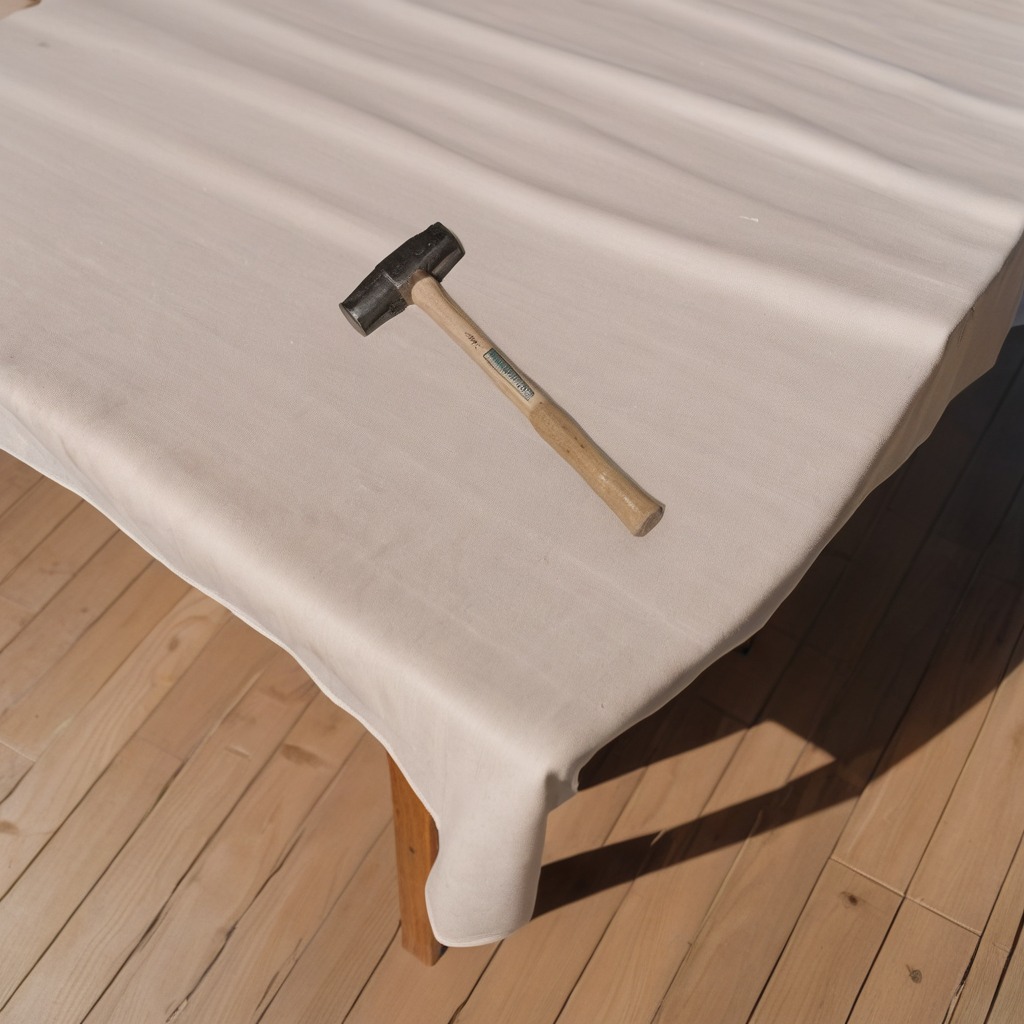
A hammer is lying on the wooden table in the outdoor workshop during daytime bright natural light soft shadows worn but beneath the cloth.